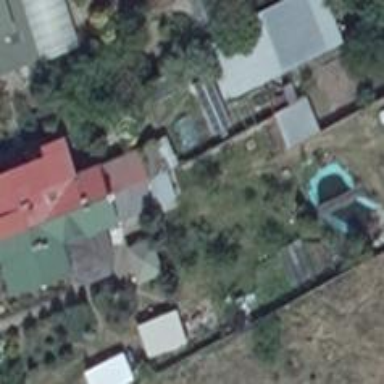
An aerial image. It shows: Residential building.